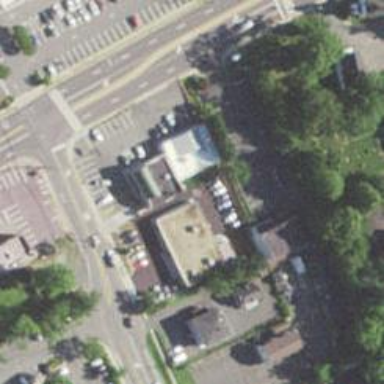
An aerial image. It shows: Animal shelter.